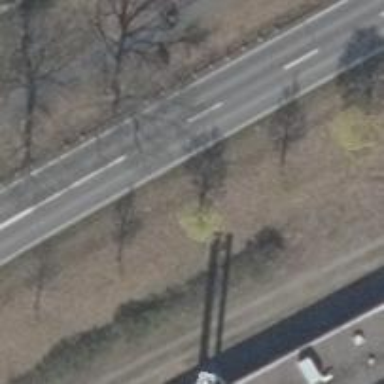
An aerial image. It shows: Avenue lined with broadleaved deciduous trees.